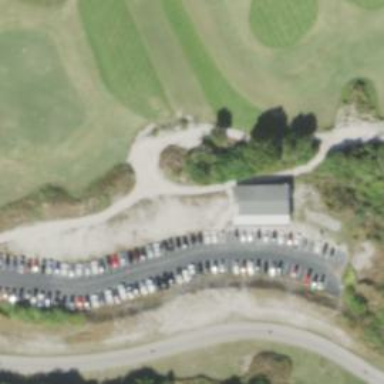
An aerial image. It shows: Path for both roads and golfers.